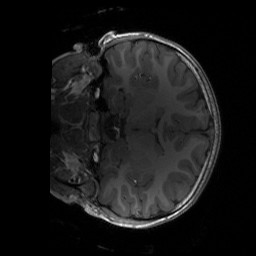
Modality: T1w
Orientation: coronal
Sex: female
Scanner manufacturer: siemens
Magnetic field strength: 3 T
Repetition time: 1.9 s
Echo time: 0.00243 s